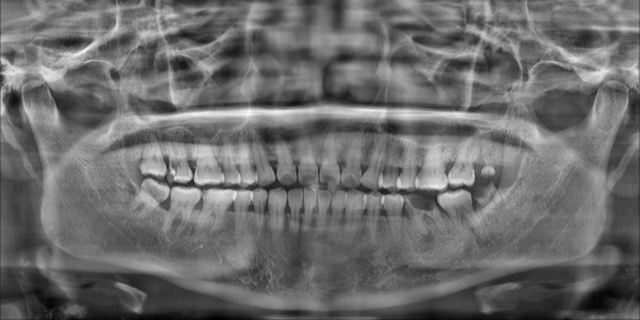
adult